Question: I have 3 subviews subView1,subView2,subView3.
subView1 has dynamic size.
subView2 and subView3 have fixed size.

How to automatic displace subView2 and subView3 according to subView1 with standart ios framwork methods?
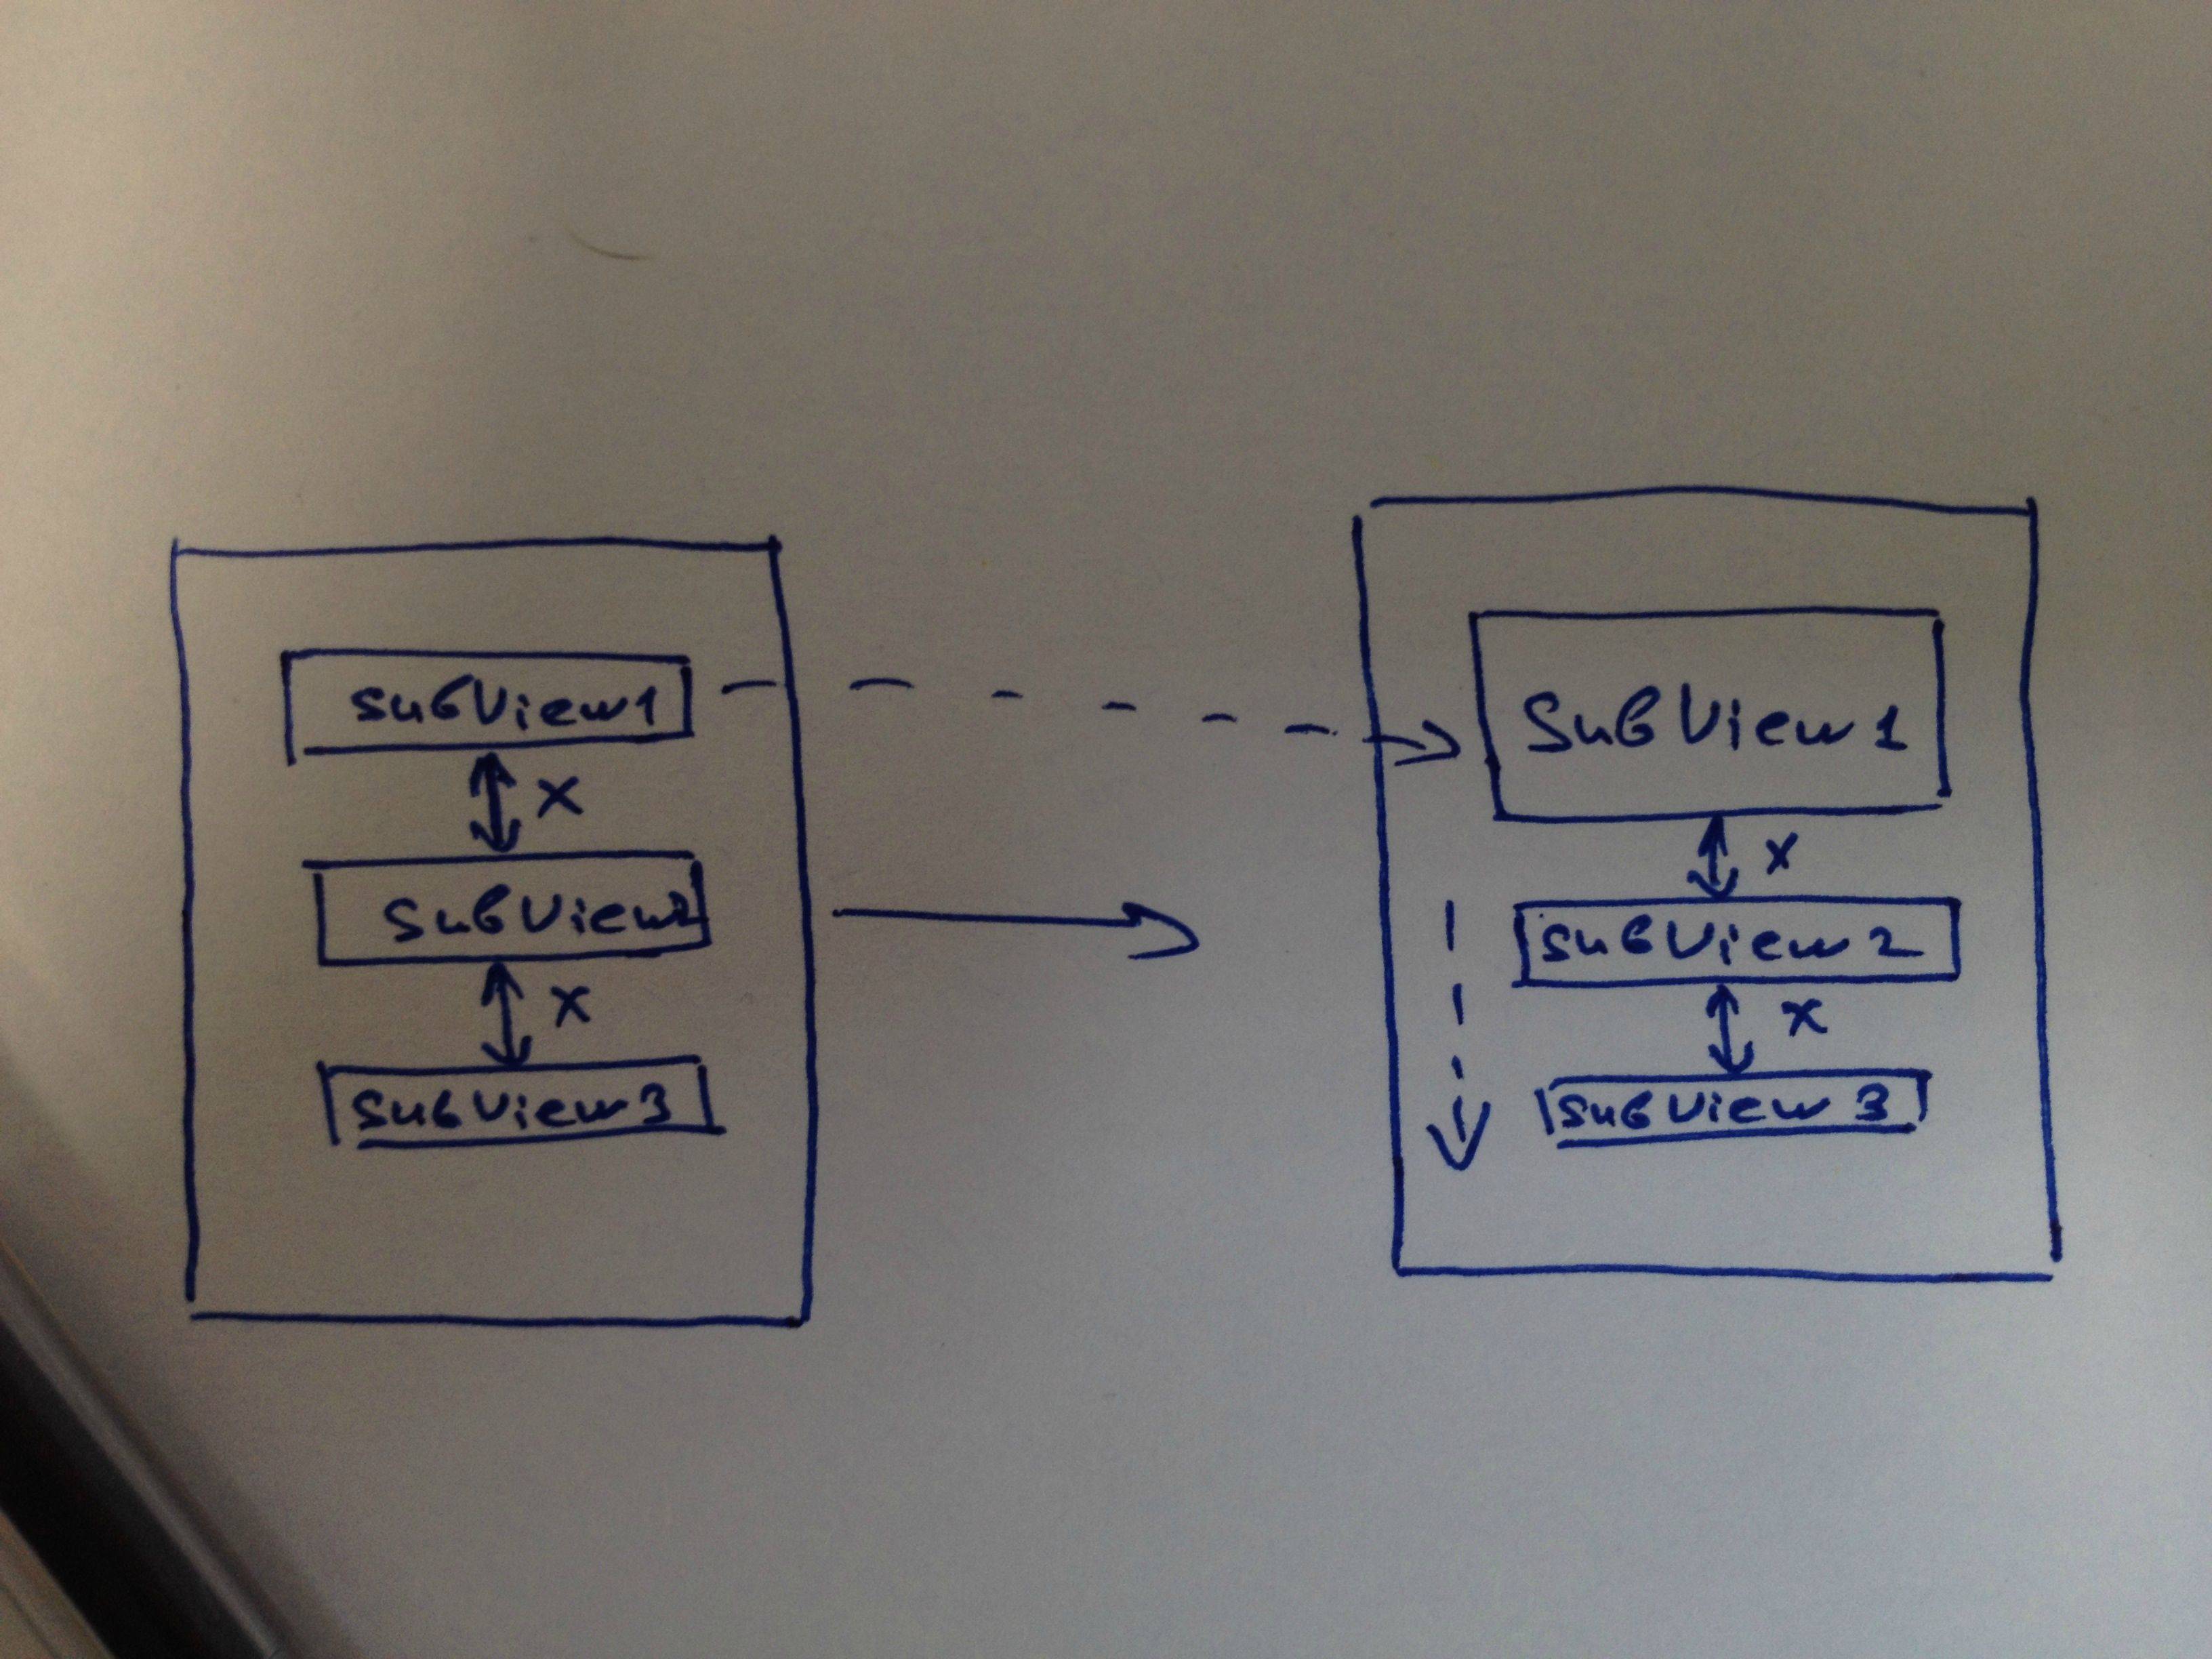
Answer: After you set the required size for subView1, get its 'frame.origin.y' add some offset to it and set subView2's 'frame.origin.y' to it. After that add the frame's height + the same offset and use it for subView3.
e.g.
'''
// after you've set your subView1's size
CGFloat offset = 20.0;
CGRect s1Frame = [subView1 frame];
CGRect s2Frame = [subView2 frame];
CGRect s3Frame = [subView3 frame];
s2Frame.origin.y = s1Frame.origin.y + s1Frame.size.height + offset;
[subView2 setFrame:s2Frame];
s3Frame.origin.y = s2Frame.origin.y + s2Frame.size.height + offset;
[subView3 setFrame:s3Frame];
'''